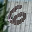
Label: 6